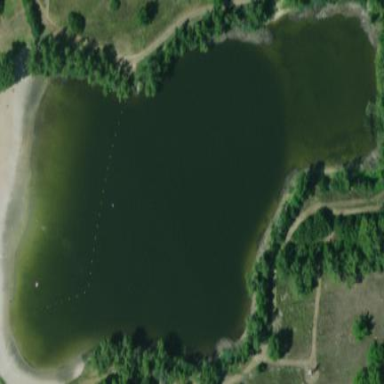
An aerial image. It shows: Lake with natural water.